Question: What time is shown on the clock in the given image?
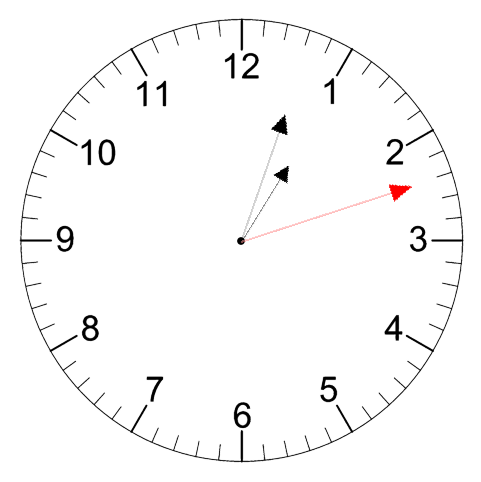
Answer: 01:03:12